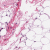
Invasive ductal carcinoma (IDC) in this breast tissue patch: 0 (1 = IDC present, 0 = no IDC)